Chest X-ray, PA view. Patient: 27 years old, sex F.
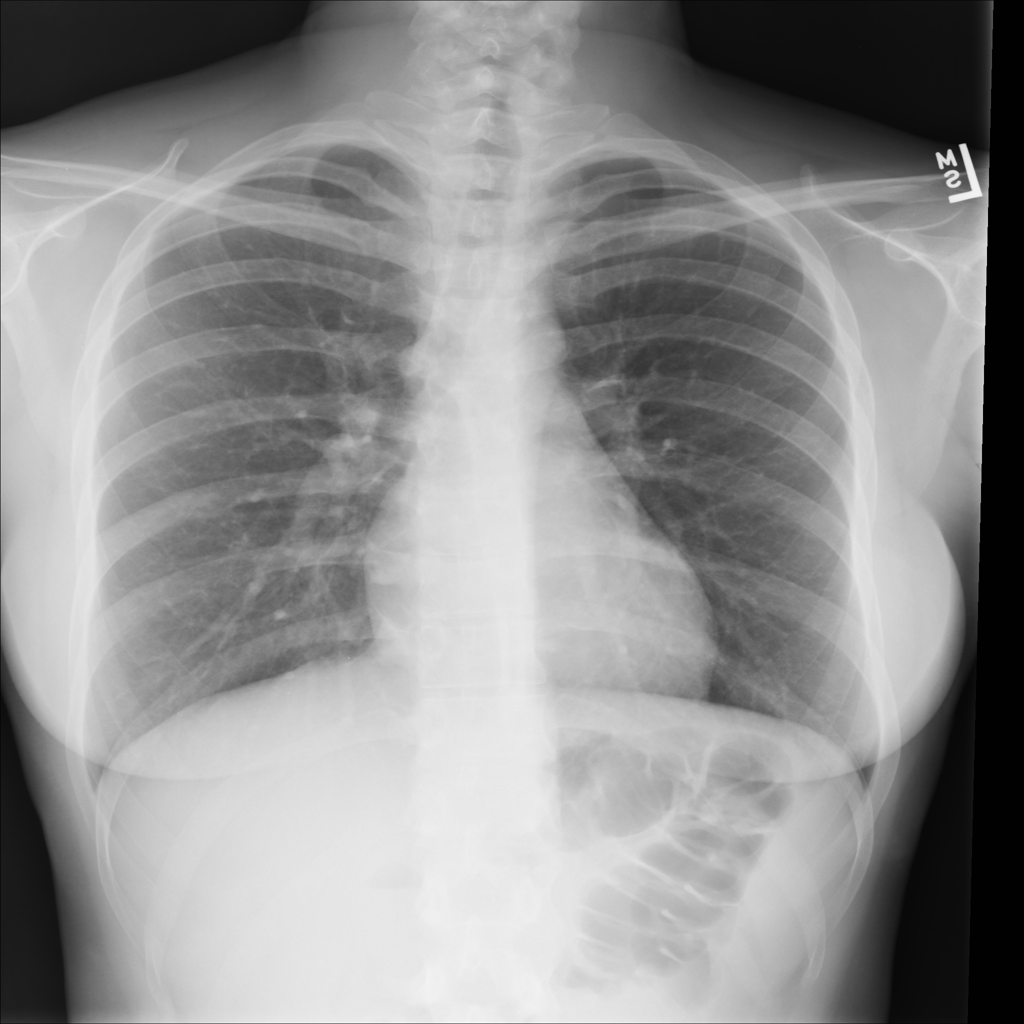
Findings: No Finding